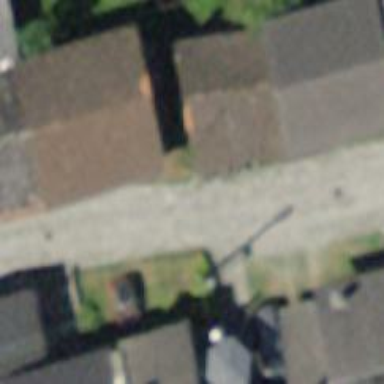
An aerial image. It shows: Alley with unhewn cobblestone surface.